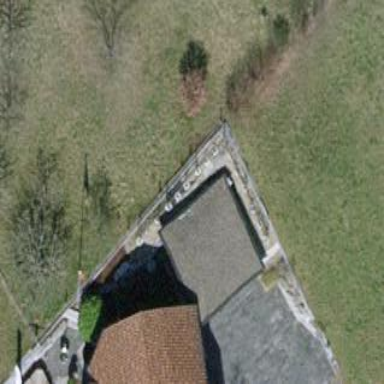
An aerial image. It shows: View of roof of building.